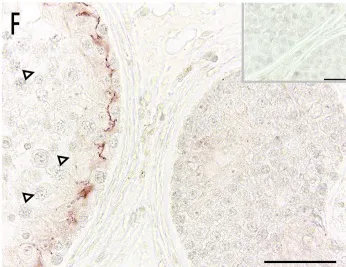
Immunohistochemical analysis of blood-testis barrier proteins. Left tubule). No staining was detected in tubules with spermatogonia only (f, right tubule). AEC detection, bar 50 mum (inset bar 25 mum), inset as negative control without first antibody.
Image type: pathology (immunostaining)